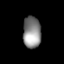
Tissue: lung
Cell type: Smooth muscle cells
Senescence score: 0.6364
Nuclear area (px): 558
Mean DAPI intensity: 137.817